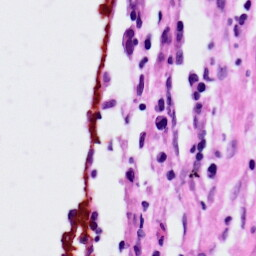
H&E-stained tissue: Lung